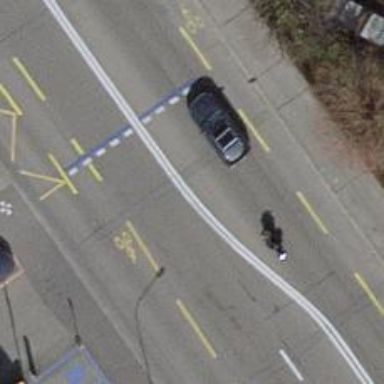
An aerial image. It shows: Secondary road with asphalt surface and designated cycle lane.